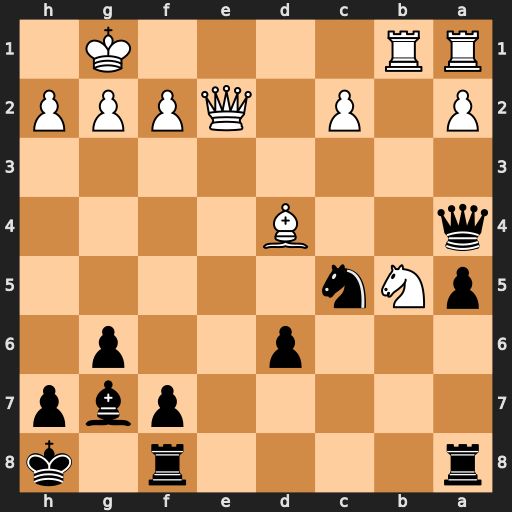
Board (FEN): r4r1k/5pbp/3p2p1/pNn5/q2B4/8/P1P1QPPP/RR4K1
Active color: b
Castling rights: -
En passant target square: -
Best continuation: Bxd4 Nxd4 Qxd4